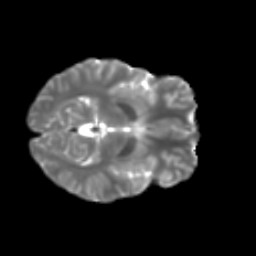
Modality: T2w
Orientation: axial
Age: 23
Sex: female
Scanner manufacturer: ge
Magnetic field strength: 3 T
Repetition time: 7.8 s
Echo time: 0.0606 s